Question: I'm doing an web application that is supposed to work like the contacts app that we have in our phones:
1. Register contact info (name, email, number)
2. Click on save Button
3. List is updated immediately (here is my problem)
So I have a (a grey mat-card) and a , (an orange mat-card).
I want to spawn a new inside of the , and destroy it when the user select the delete button.

The data is passing fine, but I don't know how to add a new existing component inside another.
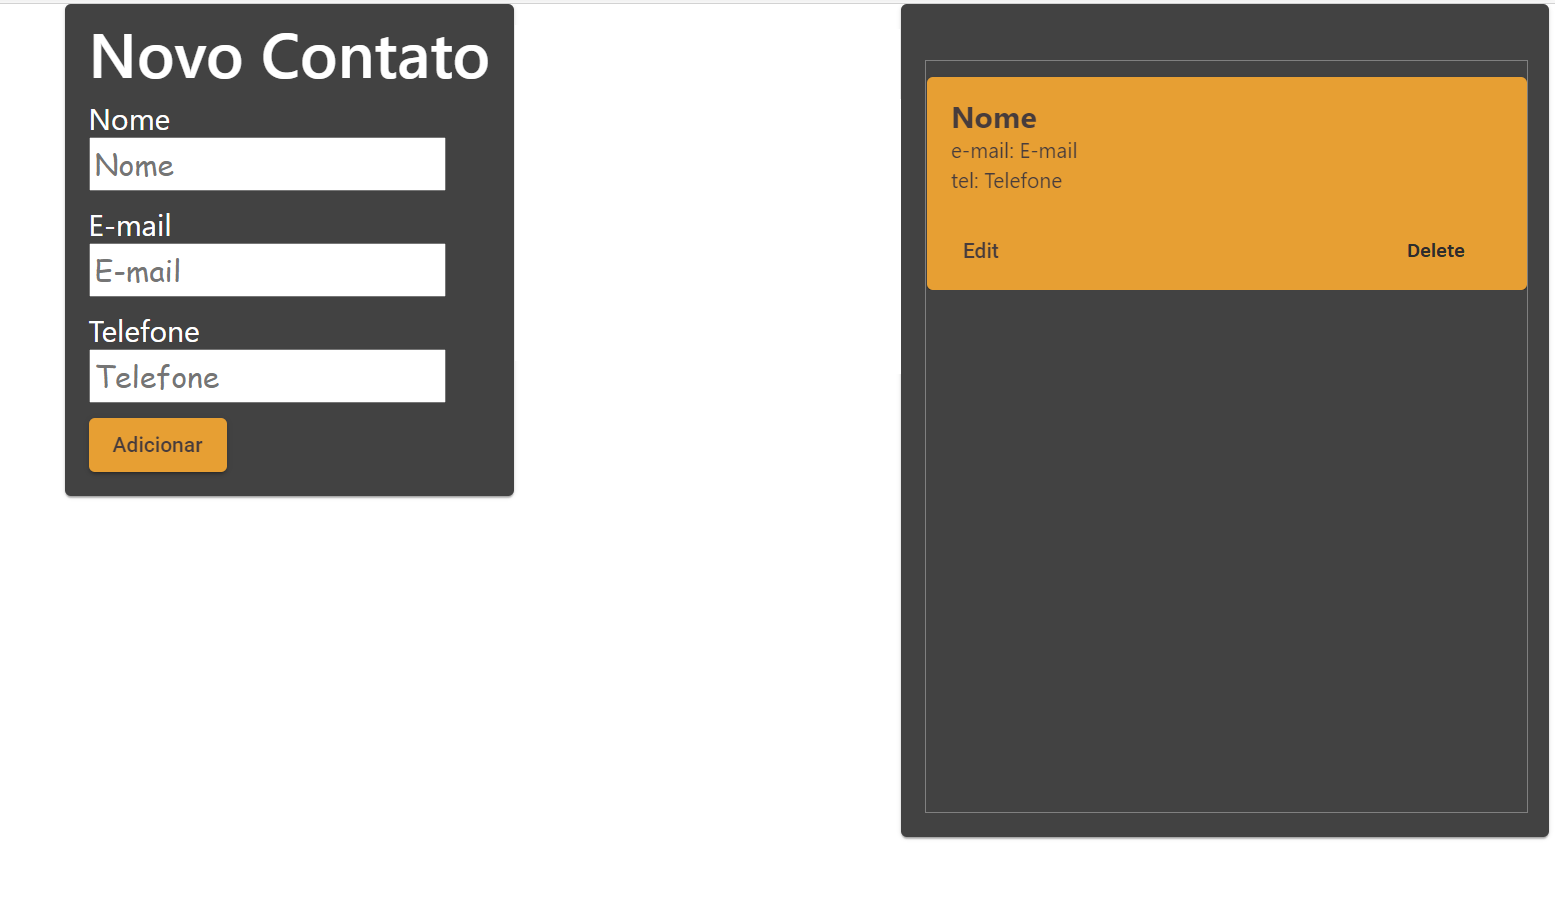
Answer: You could save the contacts inside a public array and then iterate over it inside the list-component:
'''
<list-component>
<ng-container *ngFor="let contact of contactArray">
<contact-component></contact-component>
</ng-container>
</list-component>
'''
When the user adds another contact, you can push it to the contactArray and the additional contact-component will appear